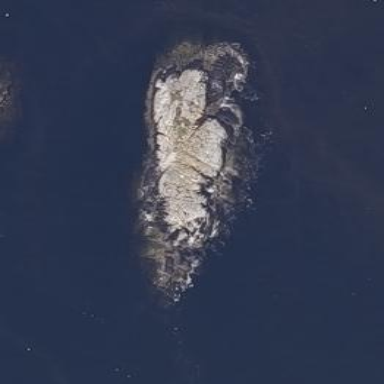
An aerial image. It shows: Island with natural coastline.